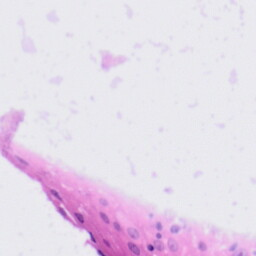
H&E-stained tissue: Tonsil